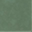
Piece: xx